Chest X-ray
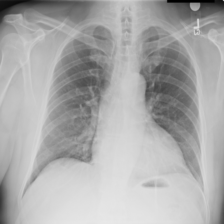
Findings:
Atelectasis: positive
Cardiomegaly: positive
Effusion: negative
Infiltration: negative
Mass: negative
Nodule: negative
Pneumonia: negative
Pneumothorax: negative
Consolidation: negative
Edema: negative
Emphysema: negative
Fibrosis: negative
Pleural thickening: negative
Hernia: negative